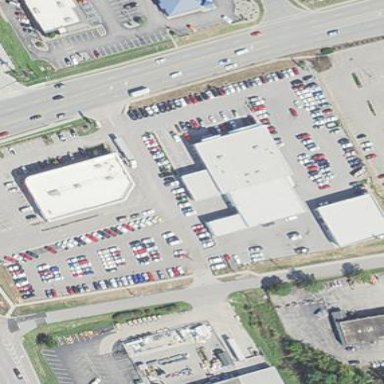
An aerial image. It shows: Building housing car shop.